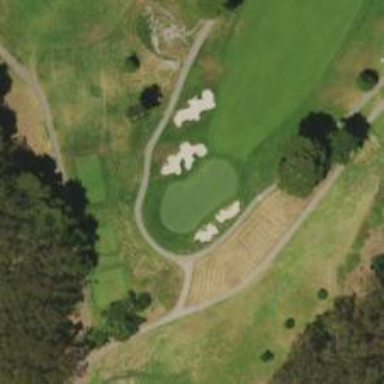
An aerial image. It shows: Golf hole.